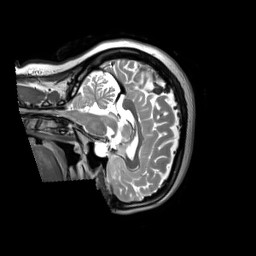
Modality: T2w
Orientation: sagittal
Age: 46
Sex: female
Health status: ill
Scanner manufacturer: siemens
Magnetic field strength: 3 T
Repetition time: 2.8 s
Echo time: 0.326 s